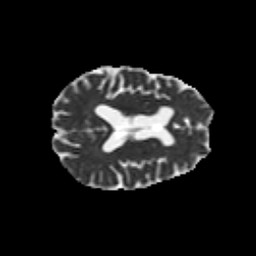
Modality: MD
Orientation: axial
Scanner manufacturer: siemens
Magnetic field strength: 3 T
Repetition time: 6.8 s
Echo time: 0.093 s